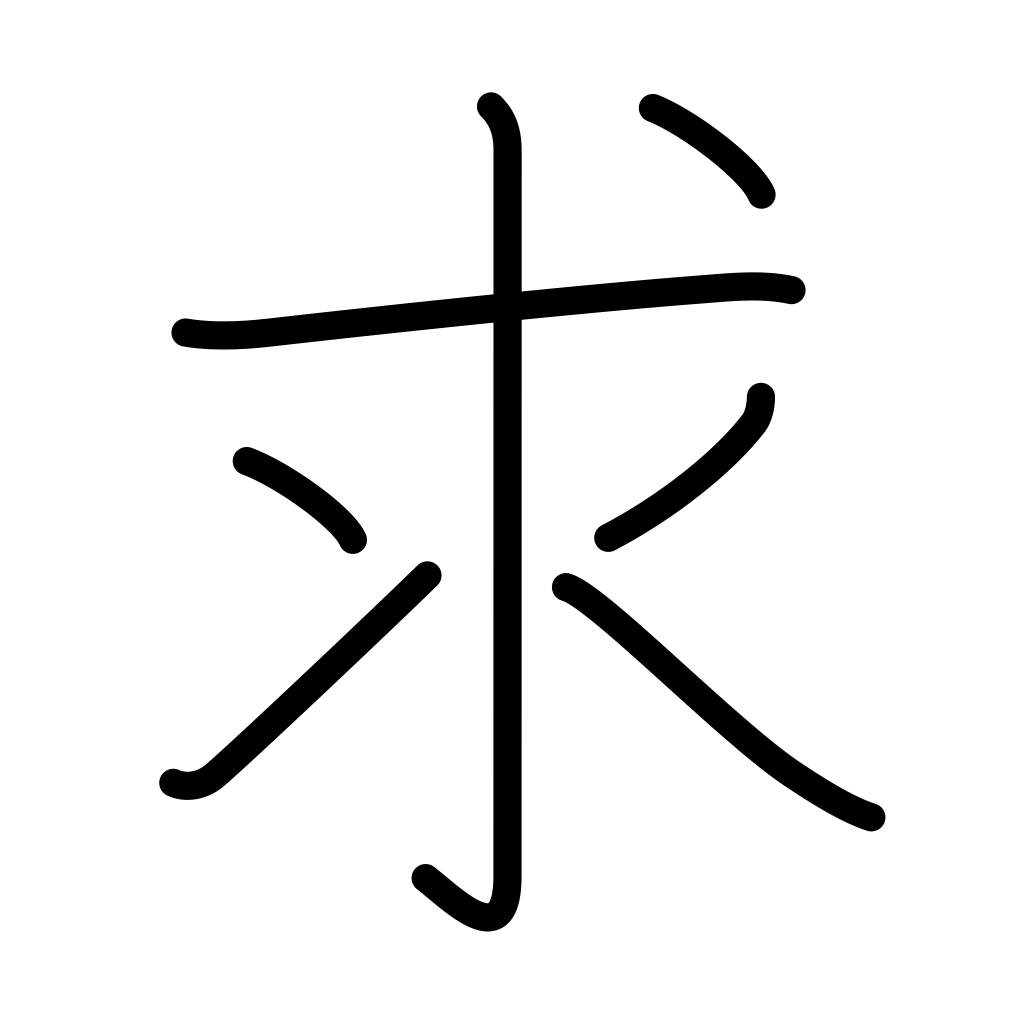
Meaning: request, want, wish for, require, demand